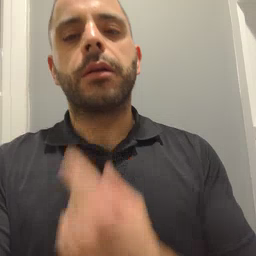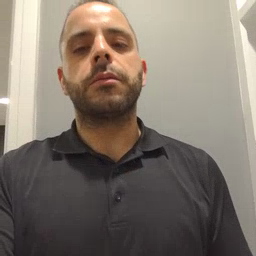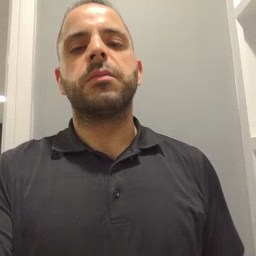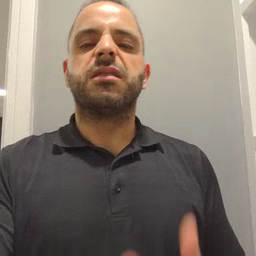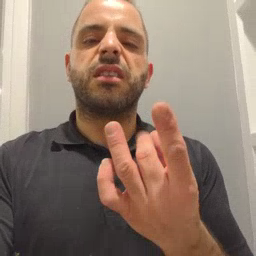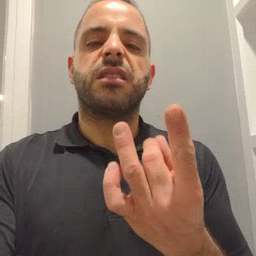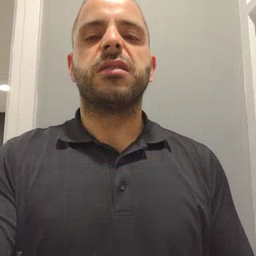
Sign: sticky